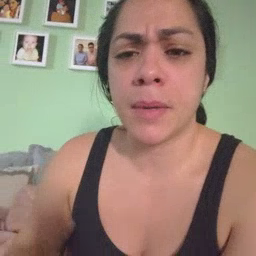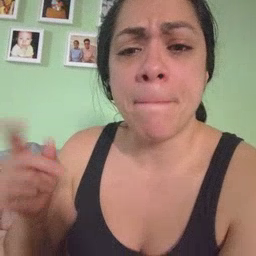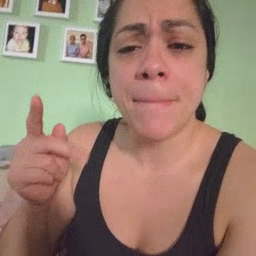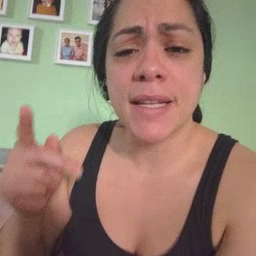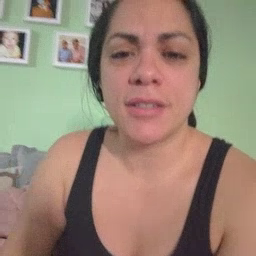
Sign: puppy